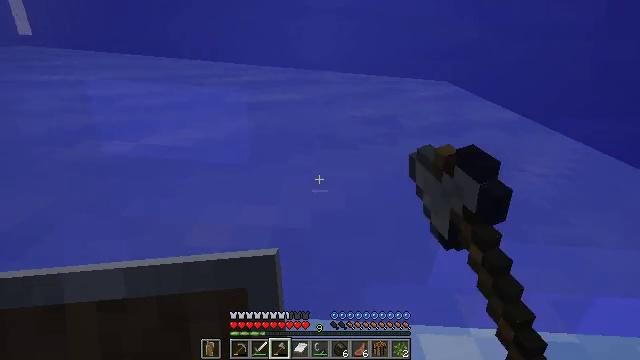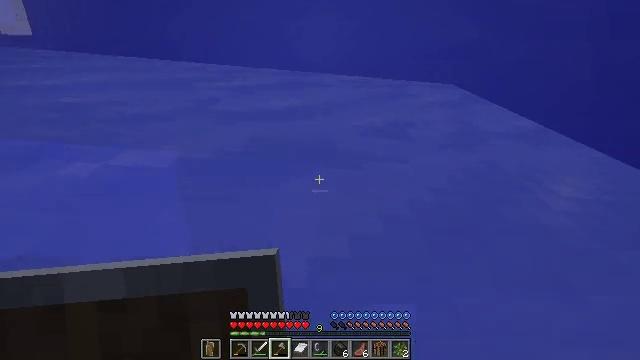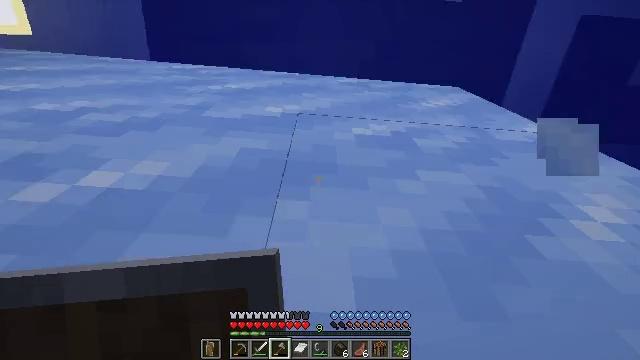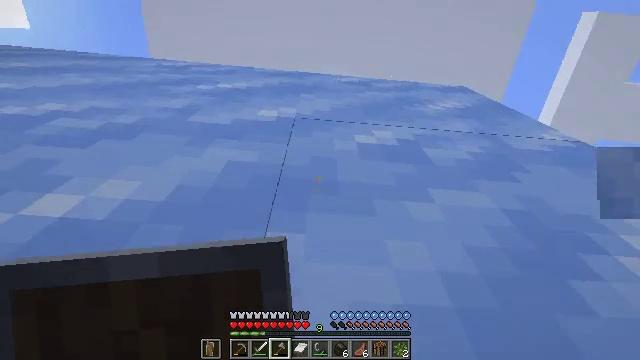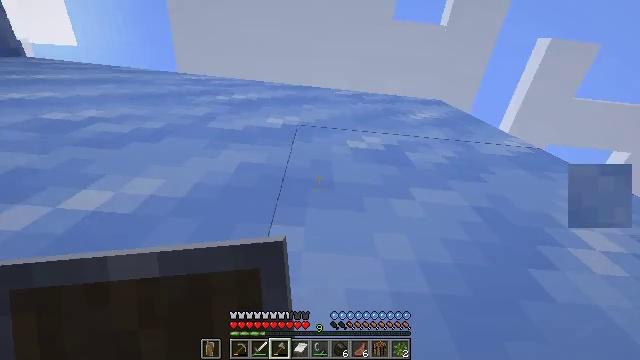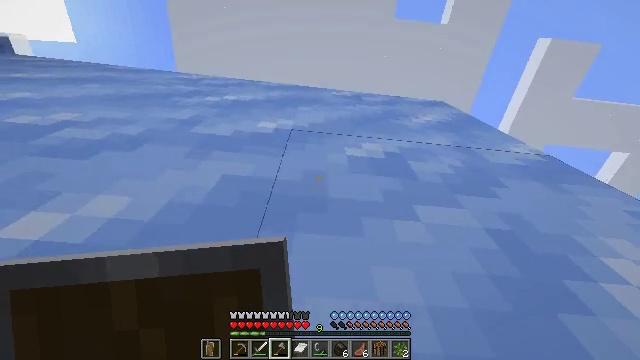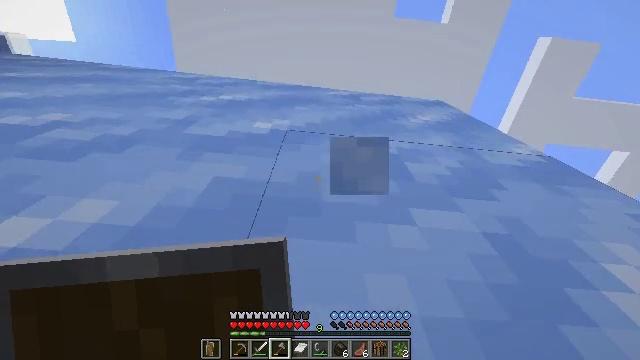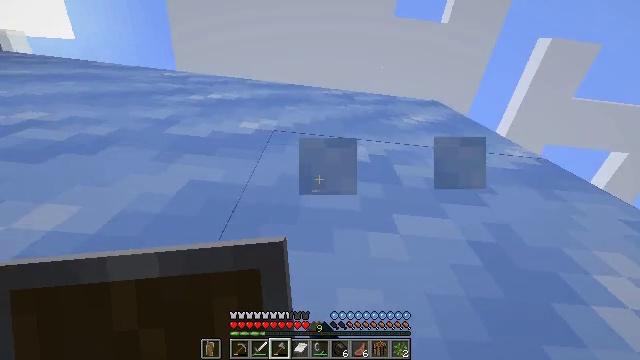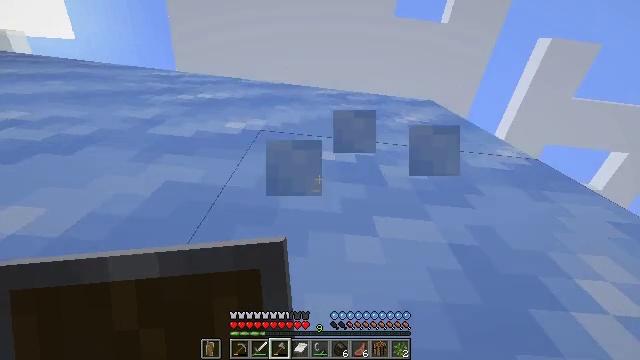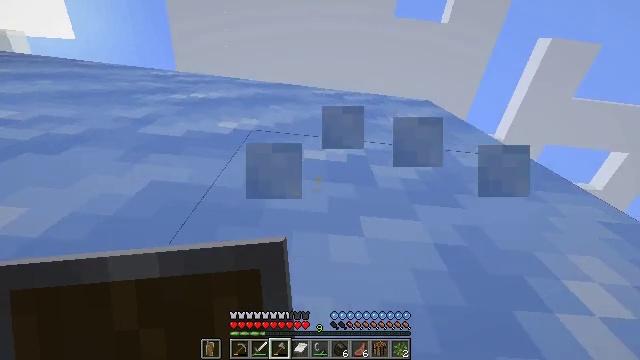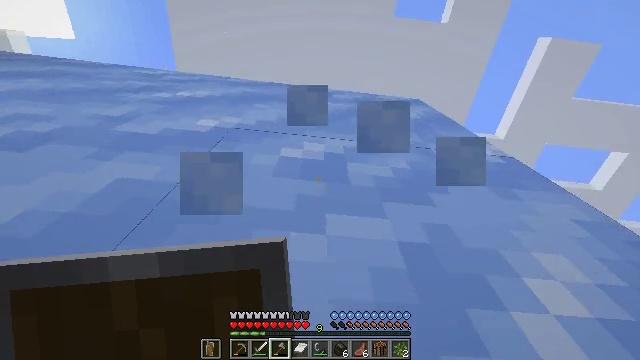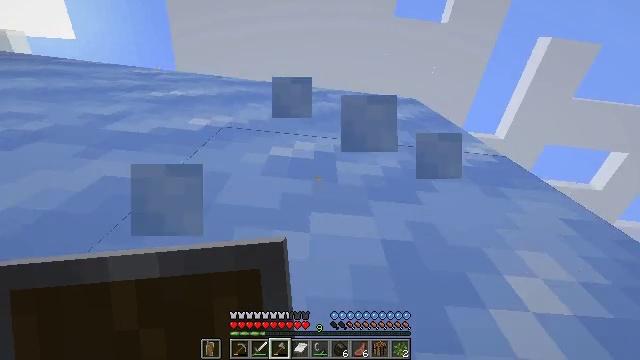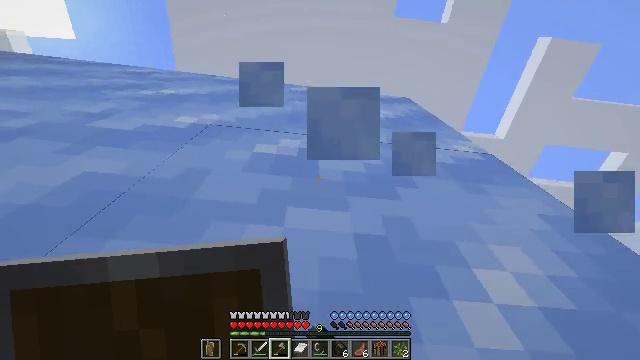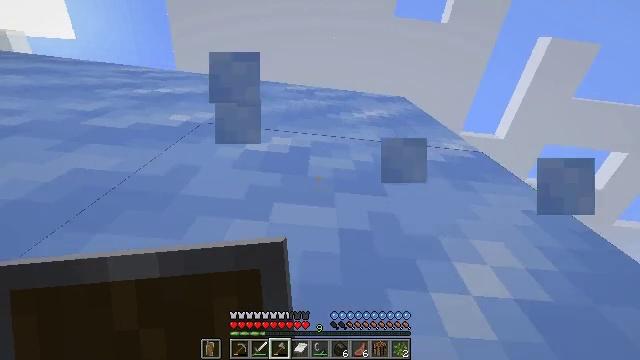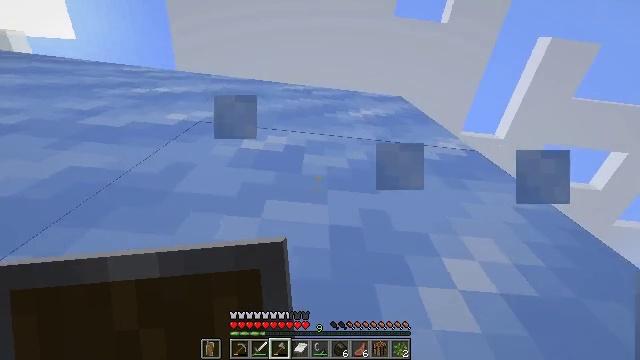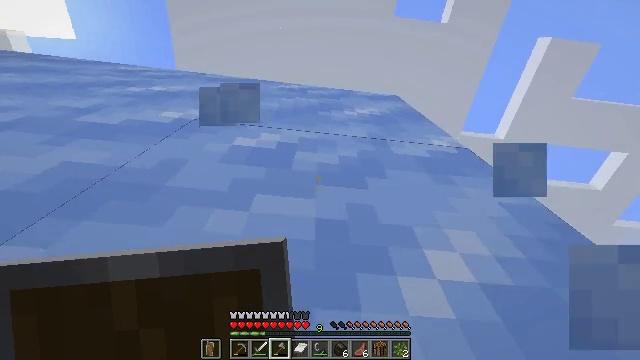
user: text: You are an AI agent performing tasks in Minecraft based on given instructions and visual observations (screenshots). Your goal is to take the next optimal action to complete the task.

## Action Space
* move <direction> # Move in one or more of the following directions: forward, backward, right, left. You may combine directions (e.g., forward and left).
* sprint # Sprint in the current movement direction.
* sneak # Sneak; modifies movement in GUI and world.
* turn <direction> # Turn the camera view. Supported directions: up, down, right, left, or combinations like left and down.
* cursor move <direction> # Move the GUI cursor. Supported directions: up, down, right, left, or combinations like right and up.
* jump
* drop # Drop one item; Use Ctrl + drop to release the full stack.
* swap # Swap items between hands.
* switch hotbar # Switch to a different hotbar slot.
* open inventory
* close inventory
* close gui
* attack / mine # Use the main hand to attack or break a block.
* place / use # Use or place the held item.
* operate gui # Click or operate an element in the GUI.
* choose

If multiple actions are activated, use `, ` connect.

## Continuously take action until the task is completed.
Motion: motion action
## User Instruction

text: Gather packed ice blocks.
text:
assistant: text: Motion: move forward, jump
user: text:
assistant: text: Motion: move forward, jump
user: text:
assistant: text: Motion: move forward
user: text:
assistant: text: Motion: move forward, turn down
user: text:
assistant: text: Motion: move forward and move right
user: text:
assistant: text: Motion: move forward and move right, attack / mine
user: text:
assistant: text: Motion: move forward and move right, attack / mine
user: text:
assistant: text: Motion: move forward and move right, attack / mine
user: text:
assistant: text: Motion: move forward and move right, attack / mine
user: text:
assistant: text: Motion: move forward
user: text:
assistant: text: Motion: move forward, attack / mine
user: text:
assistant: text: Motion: move forward, attack / mine
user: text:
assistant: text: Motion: move forward, attack / mine
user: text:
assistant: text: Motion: move forward, attack / mine
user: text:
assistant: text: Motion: move forward, attack / mine
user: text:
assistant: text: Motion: move forward, attack / mine
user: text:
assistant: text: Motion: move forward, attack / mine
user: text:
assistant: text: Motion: move forward, attack / mine
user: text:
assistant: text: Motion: move forward, attack / mine
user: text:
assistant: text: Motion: move forward, attack / mine
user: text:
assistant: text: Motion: move forward, attack / mine
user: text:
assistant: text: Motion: move forward, turn up, attack / mine
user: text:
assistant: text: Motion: move forward, turn up, attack / mine
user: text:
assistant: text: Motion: move forward, attack / mine
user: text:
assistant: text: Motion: move forward, attack / mine
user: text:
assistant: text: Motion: move forward, attack / mine
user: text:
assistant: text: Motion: move forward, attack / mine
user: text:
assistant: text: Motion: move forward, attack / mine
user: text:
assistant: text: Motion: move forward, attack / mine
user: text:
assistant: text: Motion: move forward, attack / mine